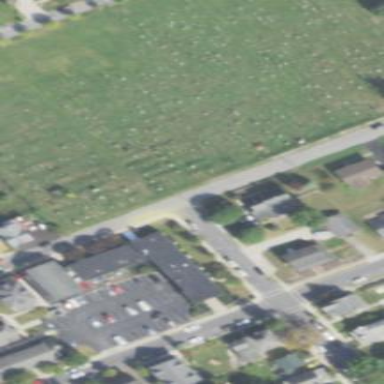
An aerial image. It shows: Cemetery.